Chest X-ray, PA view. Patient: 76 years old, sex F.
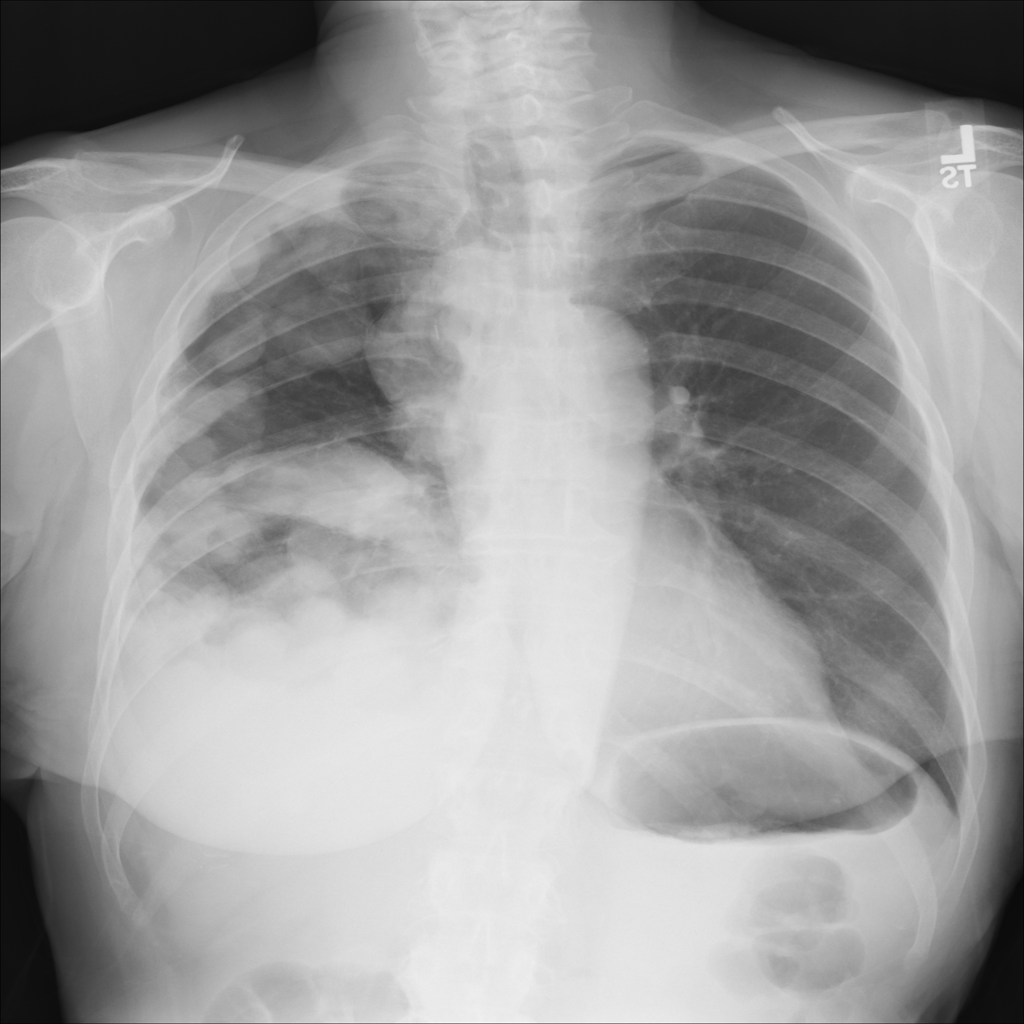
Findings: No Finding